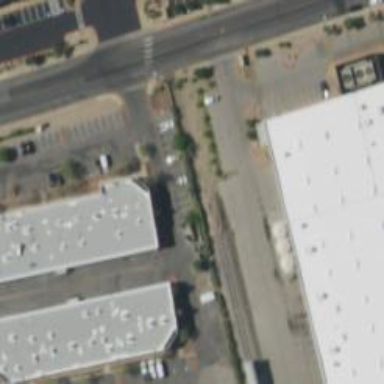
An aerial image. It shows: Rail spur service.